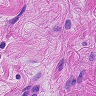
Metastatic tissue present: no